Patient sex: M
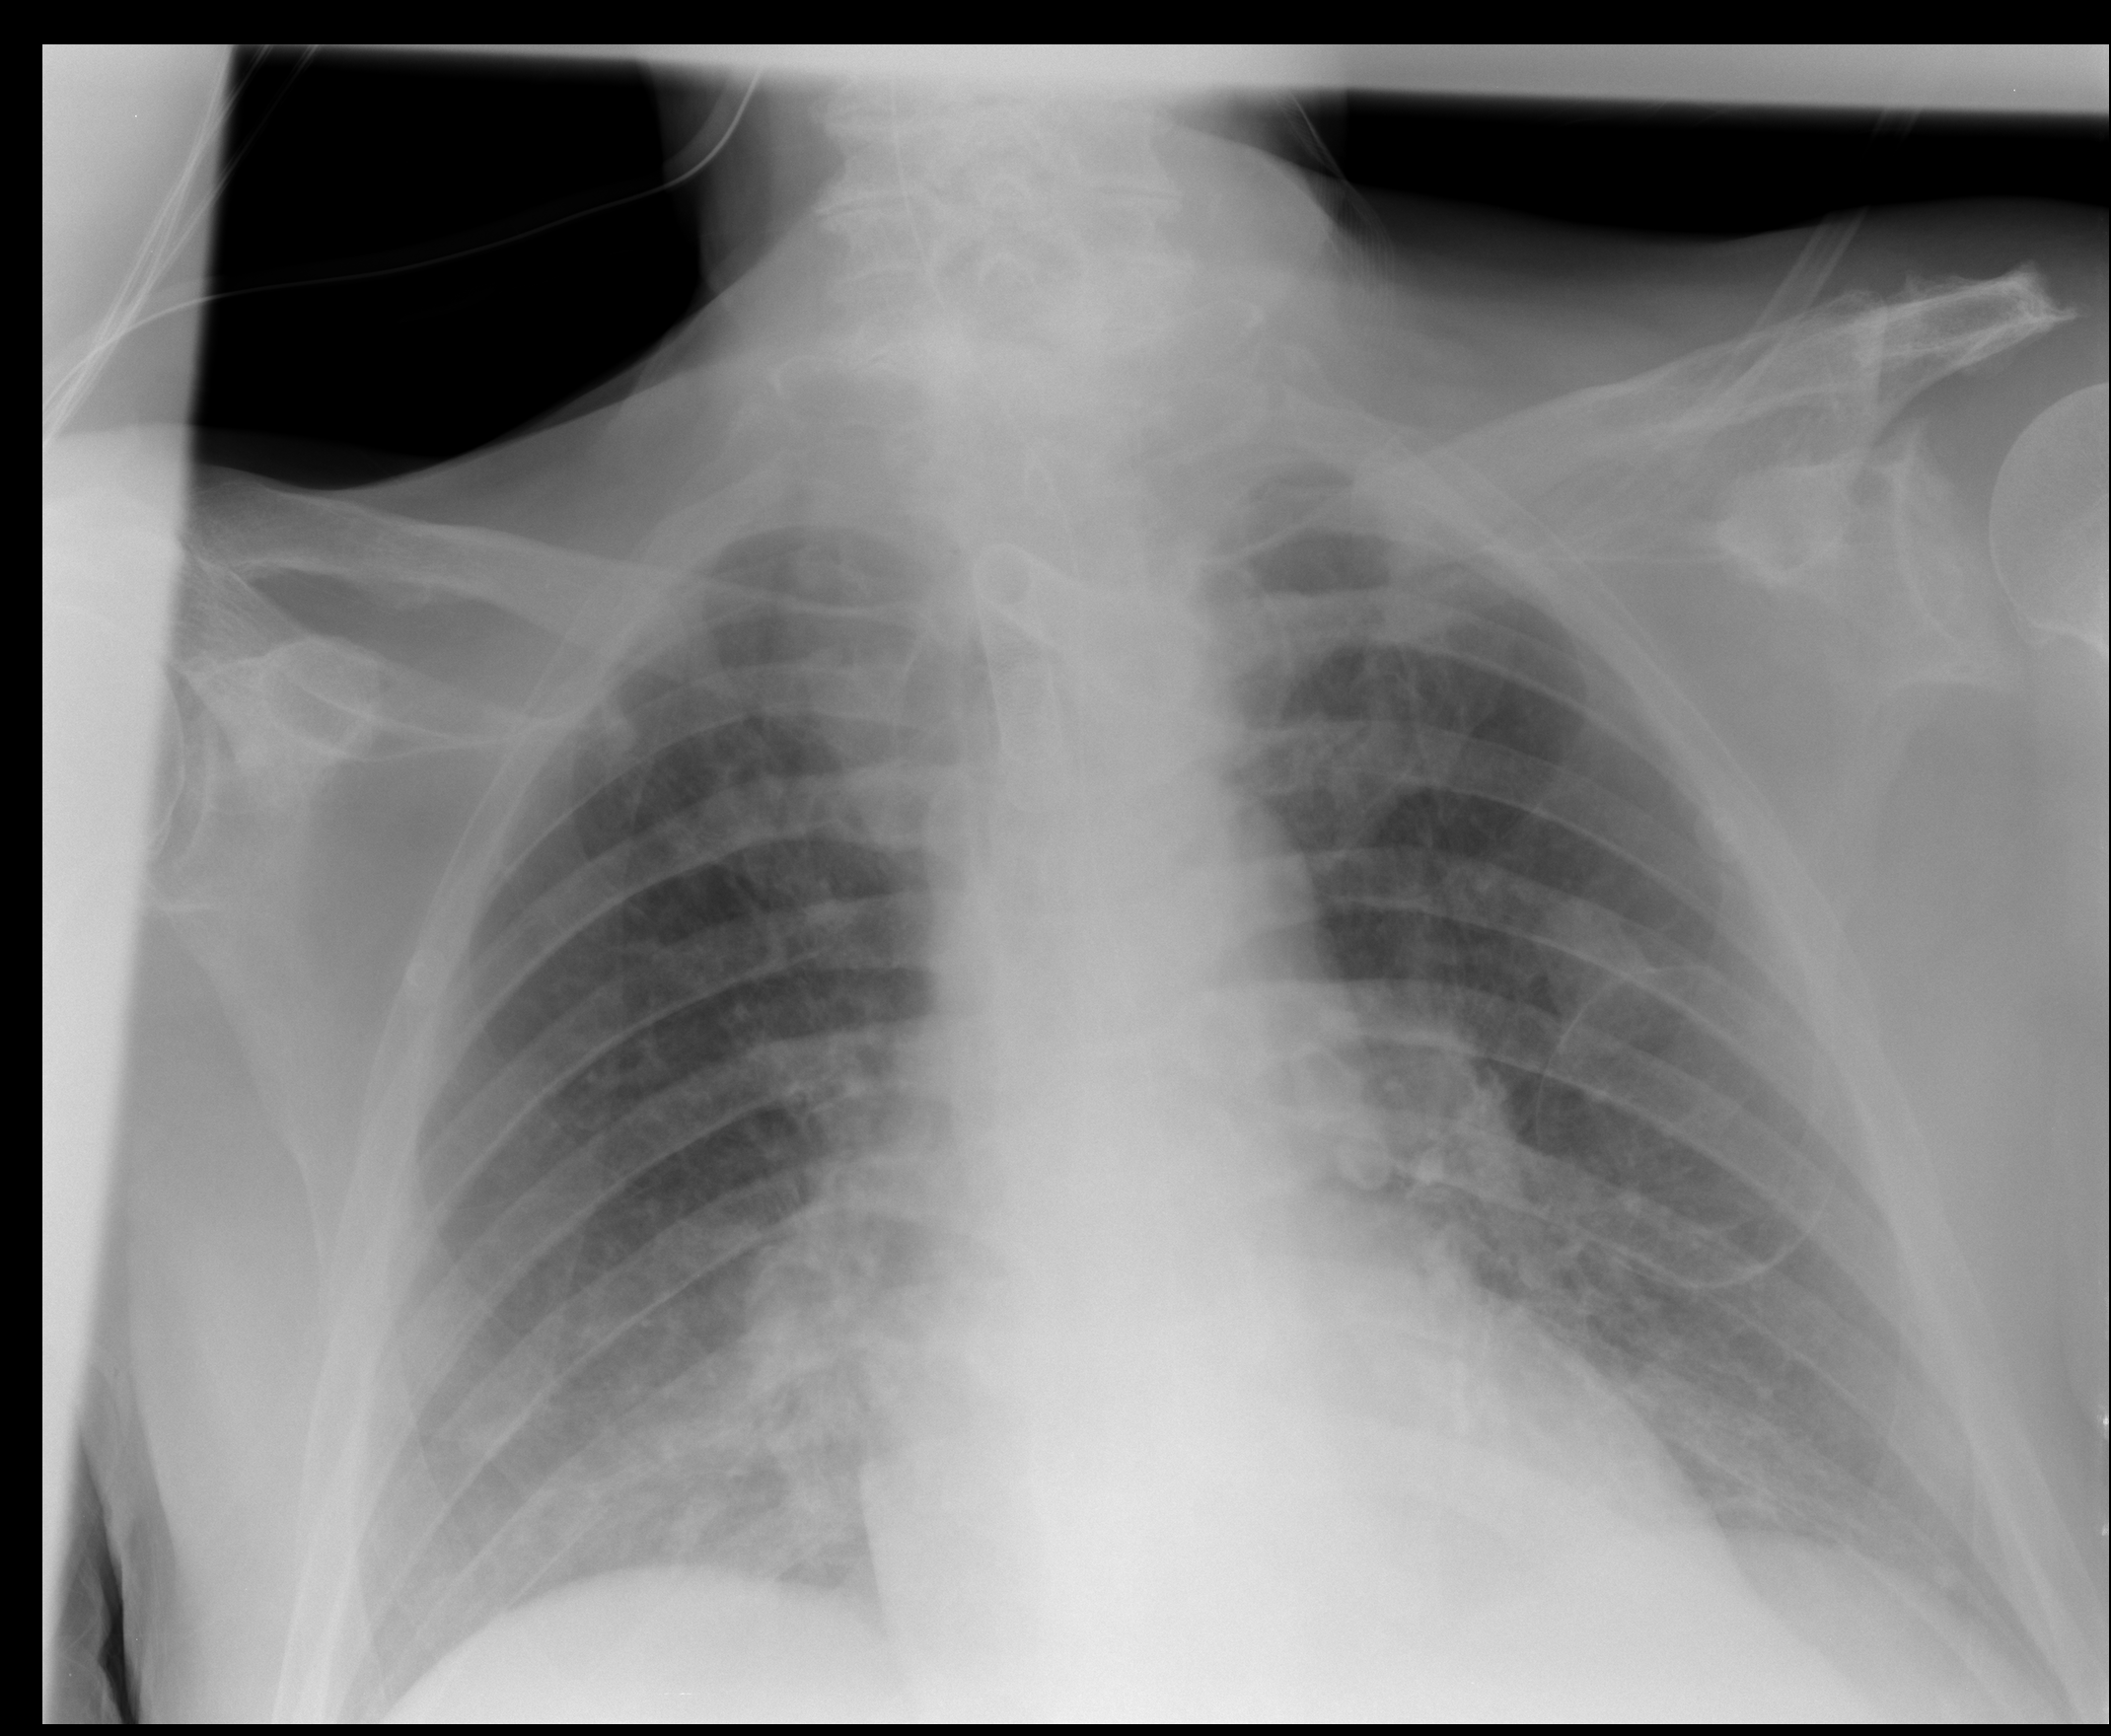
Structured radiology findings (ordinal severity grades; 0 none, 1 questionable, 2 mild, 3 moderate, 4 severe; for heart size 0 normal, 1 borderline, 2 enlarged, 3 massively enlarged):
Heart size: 0
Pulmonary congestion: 2
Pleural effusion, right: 0
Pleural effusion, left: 1
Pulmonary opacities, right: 0
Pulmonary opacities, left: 0
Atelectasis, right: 2
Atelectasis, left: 2